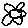
Label: flower